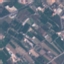
Label: PermanentCrop